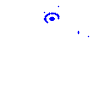
Particle: electron